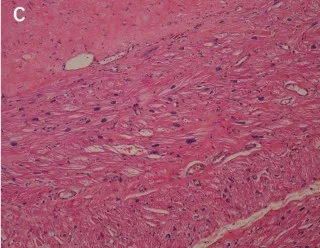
Hematoxylin and eosin staining of the resected left atrial appendage tissues showing the wall of the aneurysm composed of the myocardium and fibrotic tissue [(C,D), 2007x.
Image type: pathology (h&e)